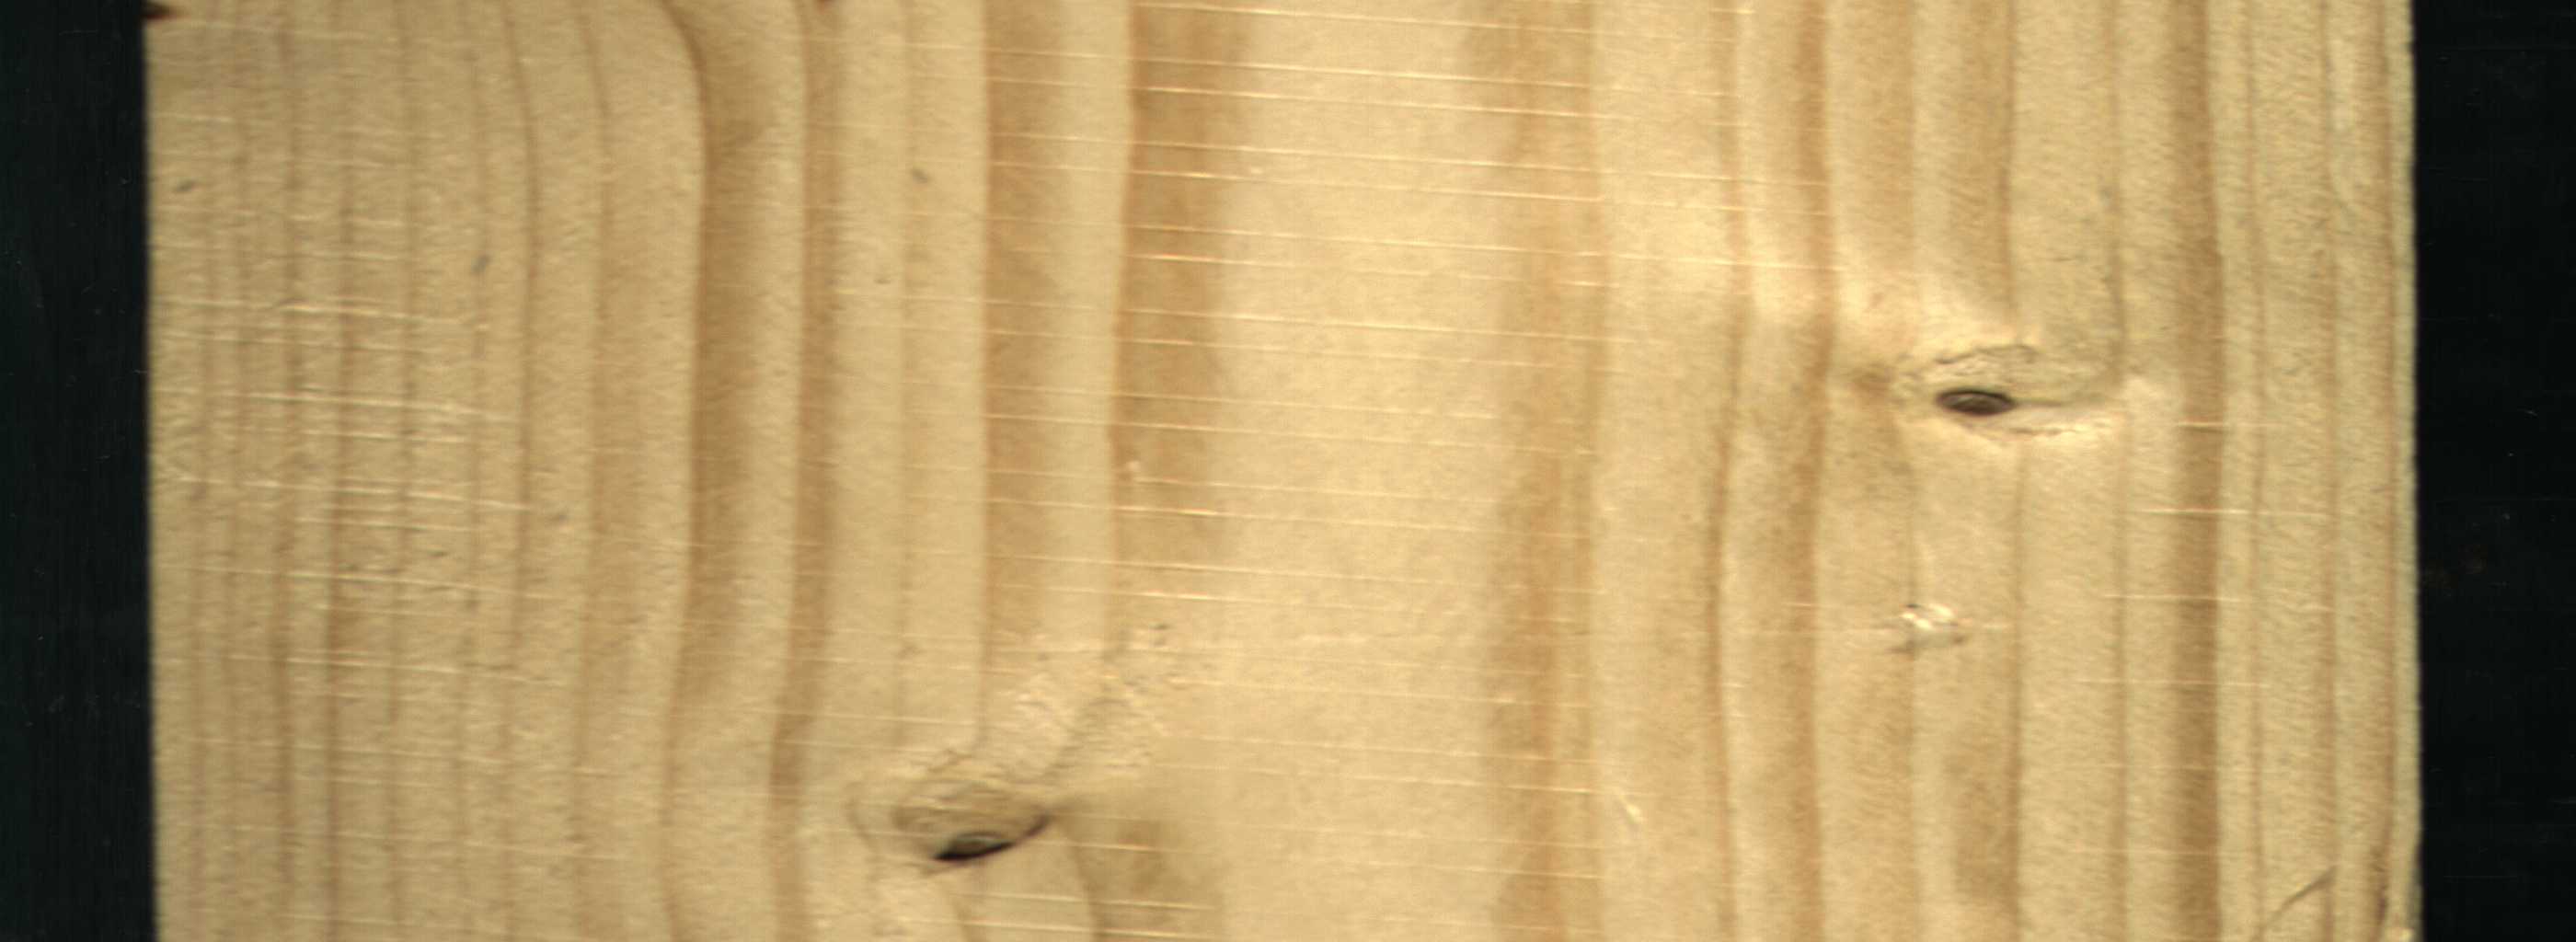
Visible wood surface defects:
Dead_Knot
Dead_Knot
Dead_Knot